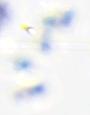
Label: Phaeocystis